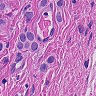
Metastatic tissue present: yes